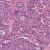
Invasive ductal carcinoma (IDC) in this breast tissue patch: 1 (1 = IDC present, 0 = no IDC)